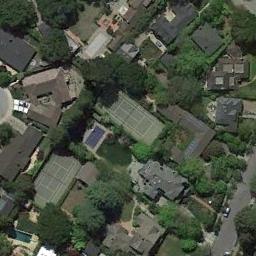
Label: tennis_court